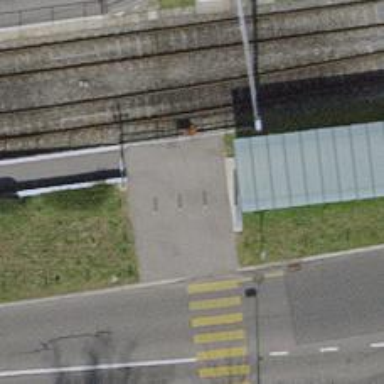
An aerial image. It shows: Footway with fine gravel surface.